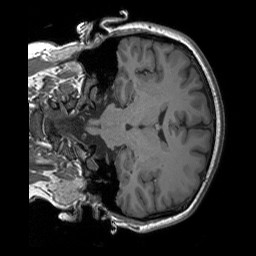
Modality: T1w
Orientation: coronal
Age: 32
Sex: female
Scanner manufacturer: siemens
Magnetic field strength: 3 T
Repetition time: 1.9 s
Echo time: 0.00243 s